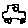
Label: car